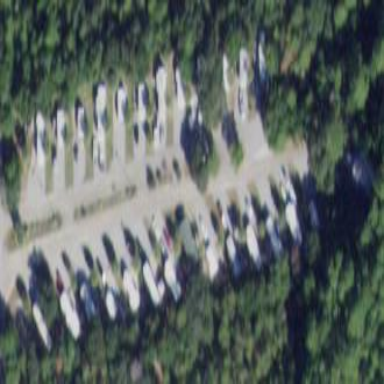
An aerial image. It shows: Residential area designated as trailer park.